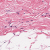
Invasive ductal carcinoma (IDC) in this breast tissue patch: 0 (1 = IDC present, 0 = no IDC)